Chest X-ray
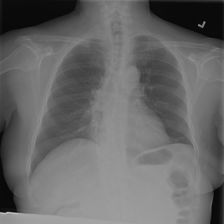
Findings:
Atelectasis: negative
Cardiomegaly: negative
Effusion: negative
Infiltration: positive
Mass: negative
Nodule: negative
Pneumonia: negative
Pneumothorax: negative
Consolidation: negative
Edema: negative
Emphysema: negative
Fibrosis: negative
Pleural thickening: negative
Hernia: negative